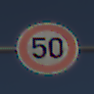
Verkehrszeichen: Geschwindigkeit50
Umgebung: Outdoor, Nature
Tageszeit: MorningAfternoon
Wetter: Clear
Licht: Natural
Jahreszeit: NotSpecified
Kontrast: HighContrast